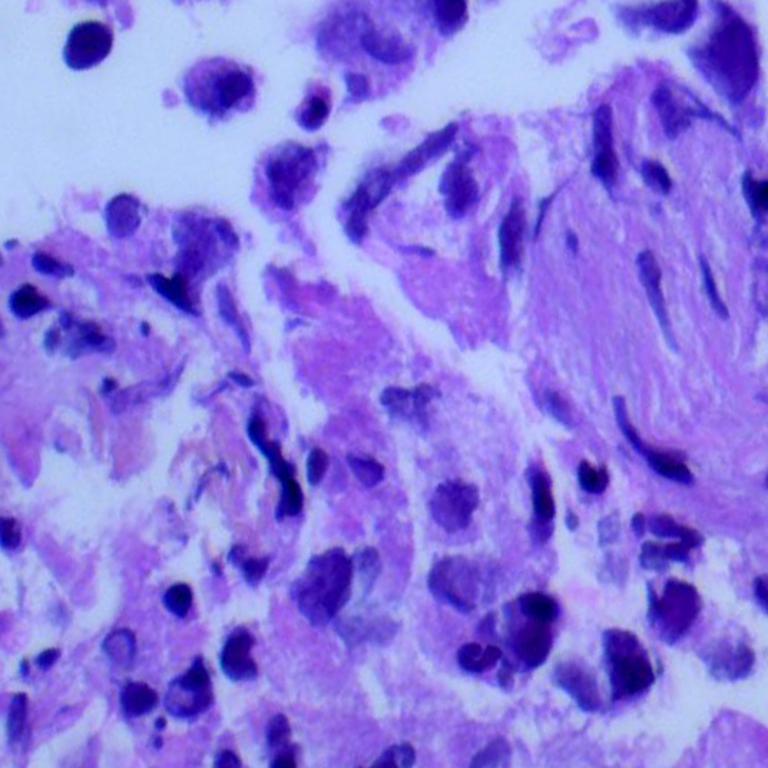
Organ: lung
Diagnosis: adenocarcinomas